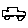
Label: car